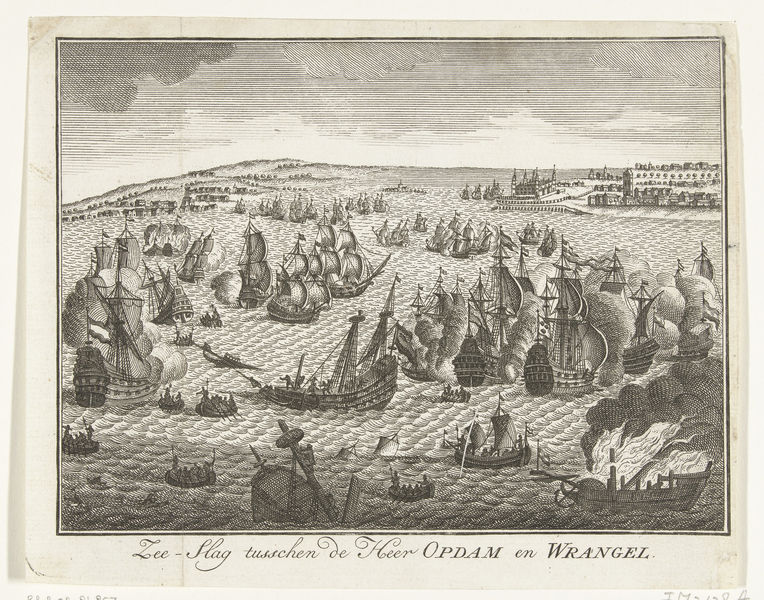
Titel: Zeeslag in de Sont
Künstler: Gerard Sibelius
Standort: Amsterdam
Institution: Rijksmuseum
Schlagwörter: bateaux, ville, incendie, voile, cité, feu, mer, voiles, bataille, hommes, fumée, rameurs, océan, naufrage, rame, bâteau, incendi, chaloupes, homme à la mer